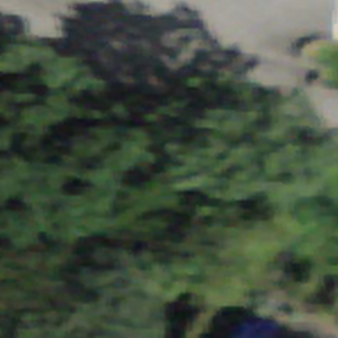
Label: other